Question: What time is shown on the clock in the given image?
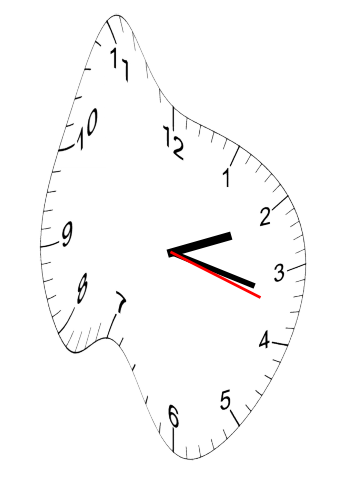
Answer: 02:17:18